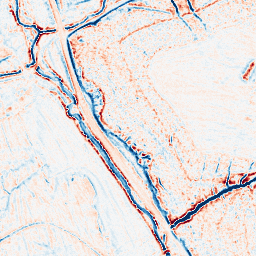
Category: edge_preserving
Decomposition family: bilateral
Decomposition parameters: d: 9
sigma_color: 50
sigma_space: 25
Upsampling method: sinc_hamming
Upsampling parameters: scale: 2
kernel_size: 8
Upsampling scale: 2